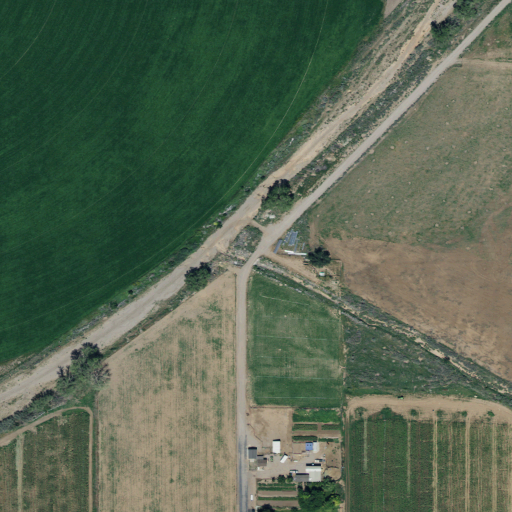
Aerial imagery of valley in Utah named Cottonwood Wash containing pasture, cultivated crops, shrub, open development, and low intensity development